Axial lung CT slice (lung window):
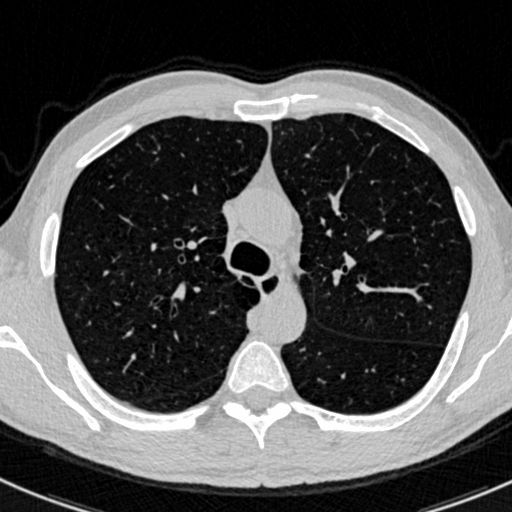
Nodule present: no